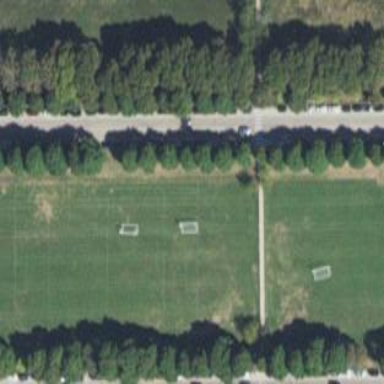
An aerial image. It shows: Soccer pitch designated for leisure and sports activities.